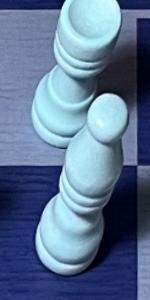
Label: Bishop_White